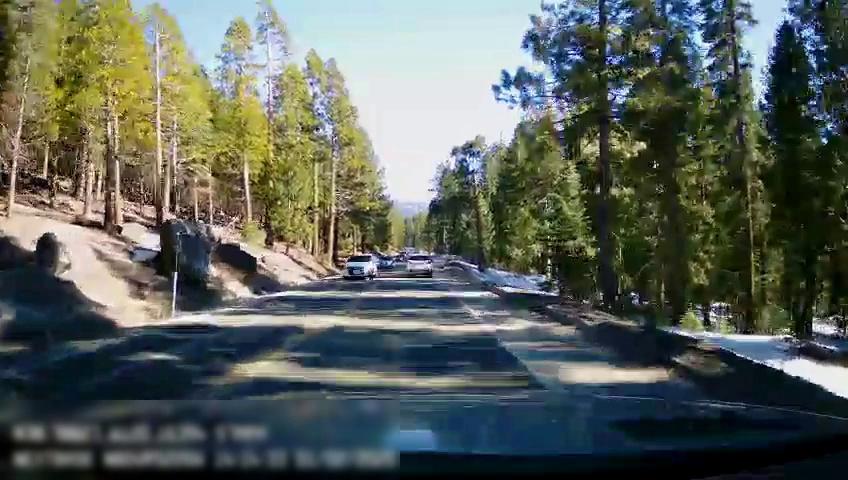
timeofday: Day
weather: Sunny
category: Drivable Space
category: Vehicles | Car
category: Vehicles | Car
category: Vehicles | SUV
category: Lanes | Current Lane
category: Lanes | Alternate Lane